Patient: sex F, age 41
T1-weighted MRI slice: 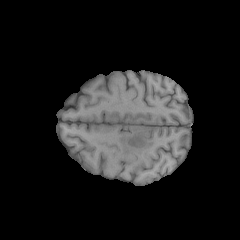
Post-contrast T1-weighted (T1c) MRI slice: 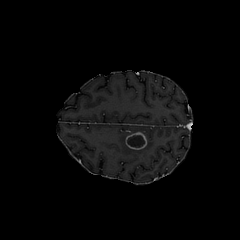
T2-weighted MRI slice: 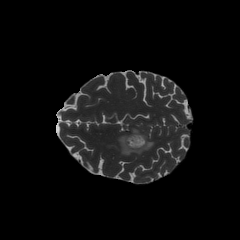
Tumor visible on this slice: yes
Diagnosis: Glioblastoma, IDH-wildtype
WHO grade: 4